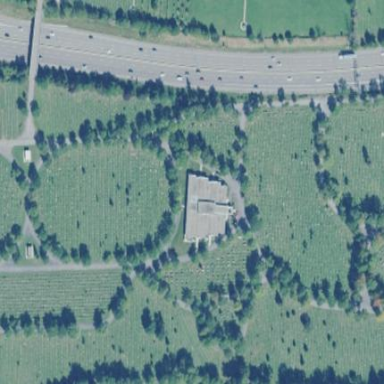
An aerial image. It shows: Cemetery.